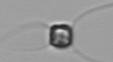
Label: Chaetoceros_similis